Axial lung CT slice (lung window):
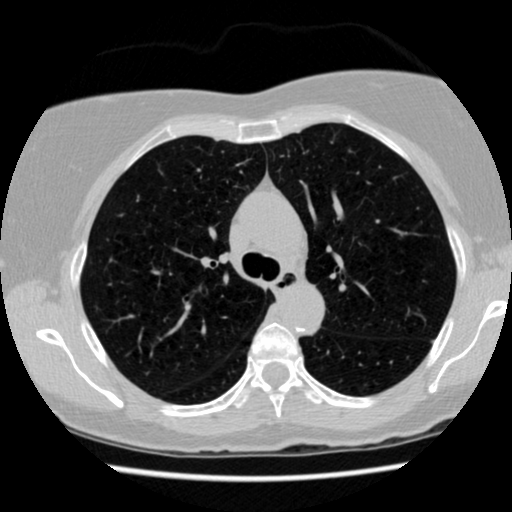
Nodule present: no